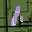
Label: 1